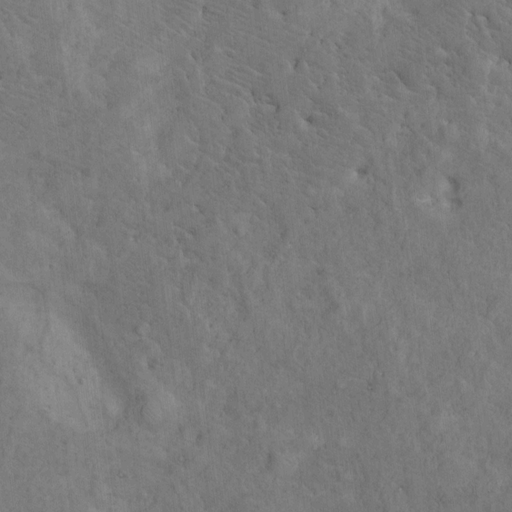
Objects detected: cone